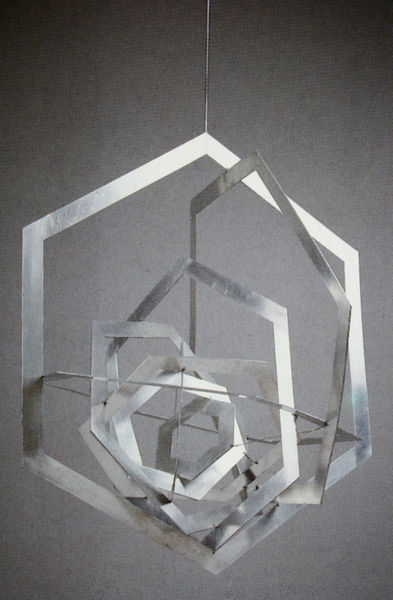
Titel: Hängende Raumkonstruktion
Künstler: Alexander Rodtschenko
Standort: Köln
Institution: Galerie Gmurzynska
Schlagwörter: schatten, figur, skulptur, papier, abstrakt, modern, faden, plastik, foto, fotografie, eisen, windspiel, stahl, blech, sechseck, mobile, rickey